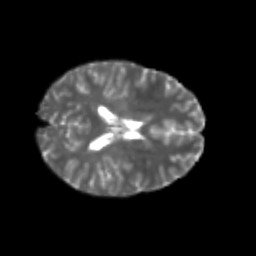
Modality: T2w
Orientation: axial
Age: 20
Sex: female
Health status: healthy
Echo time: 0.074 s